Field crop: maize
Growth stage: 2
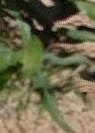
Species: maize